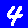
Digit: 4